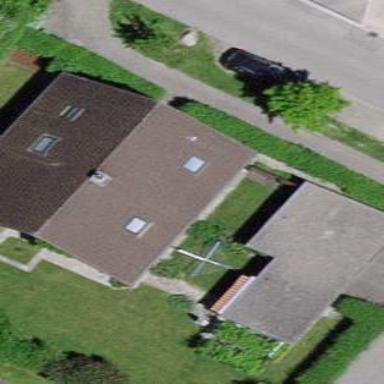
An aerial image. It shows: View of roof of building.